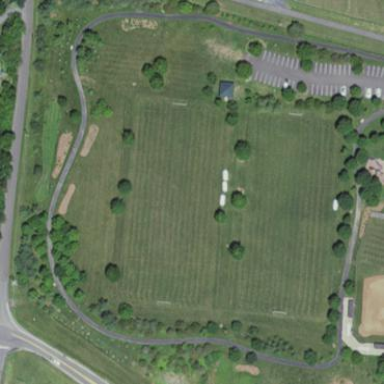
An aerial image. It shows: Multi-sport pitch for leisure activities.